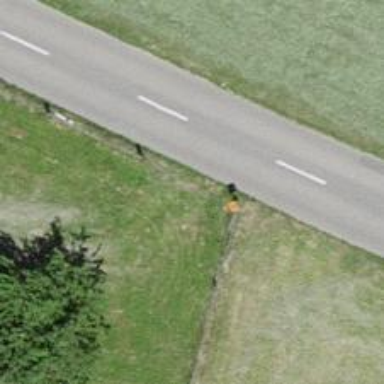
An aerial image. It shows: Aerial marker.